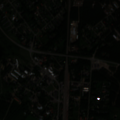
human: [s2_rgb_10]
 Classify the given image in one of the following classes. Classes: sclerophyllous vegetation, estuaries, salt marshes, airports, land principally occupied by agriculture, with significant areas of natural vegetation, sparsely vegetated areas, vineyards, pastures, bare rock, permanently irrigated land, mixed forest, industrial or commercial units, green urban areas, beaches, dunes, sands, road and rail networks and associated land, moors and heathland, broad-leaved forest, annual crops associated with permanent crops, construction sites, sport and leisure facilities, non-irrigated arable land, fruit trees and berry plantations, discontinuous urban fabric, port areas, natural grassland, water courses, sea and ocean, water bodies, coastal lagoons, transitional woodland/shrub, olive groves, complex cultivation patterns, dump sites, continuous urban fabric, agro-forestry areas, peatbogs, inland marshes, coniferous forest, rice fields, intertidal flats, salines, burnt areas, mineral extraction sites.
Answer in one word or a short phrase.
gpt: discontinuous urban fabric, industrial or commercial units, land principally occupied by agriculture, with significant areas of natural vegetation, coniferous forest, mixed forest, water bodies